Platform: macOS
Application: Arc Browser
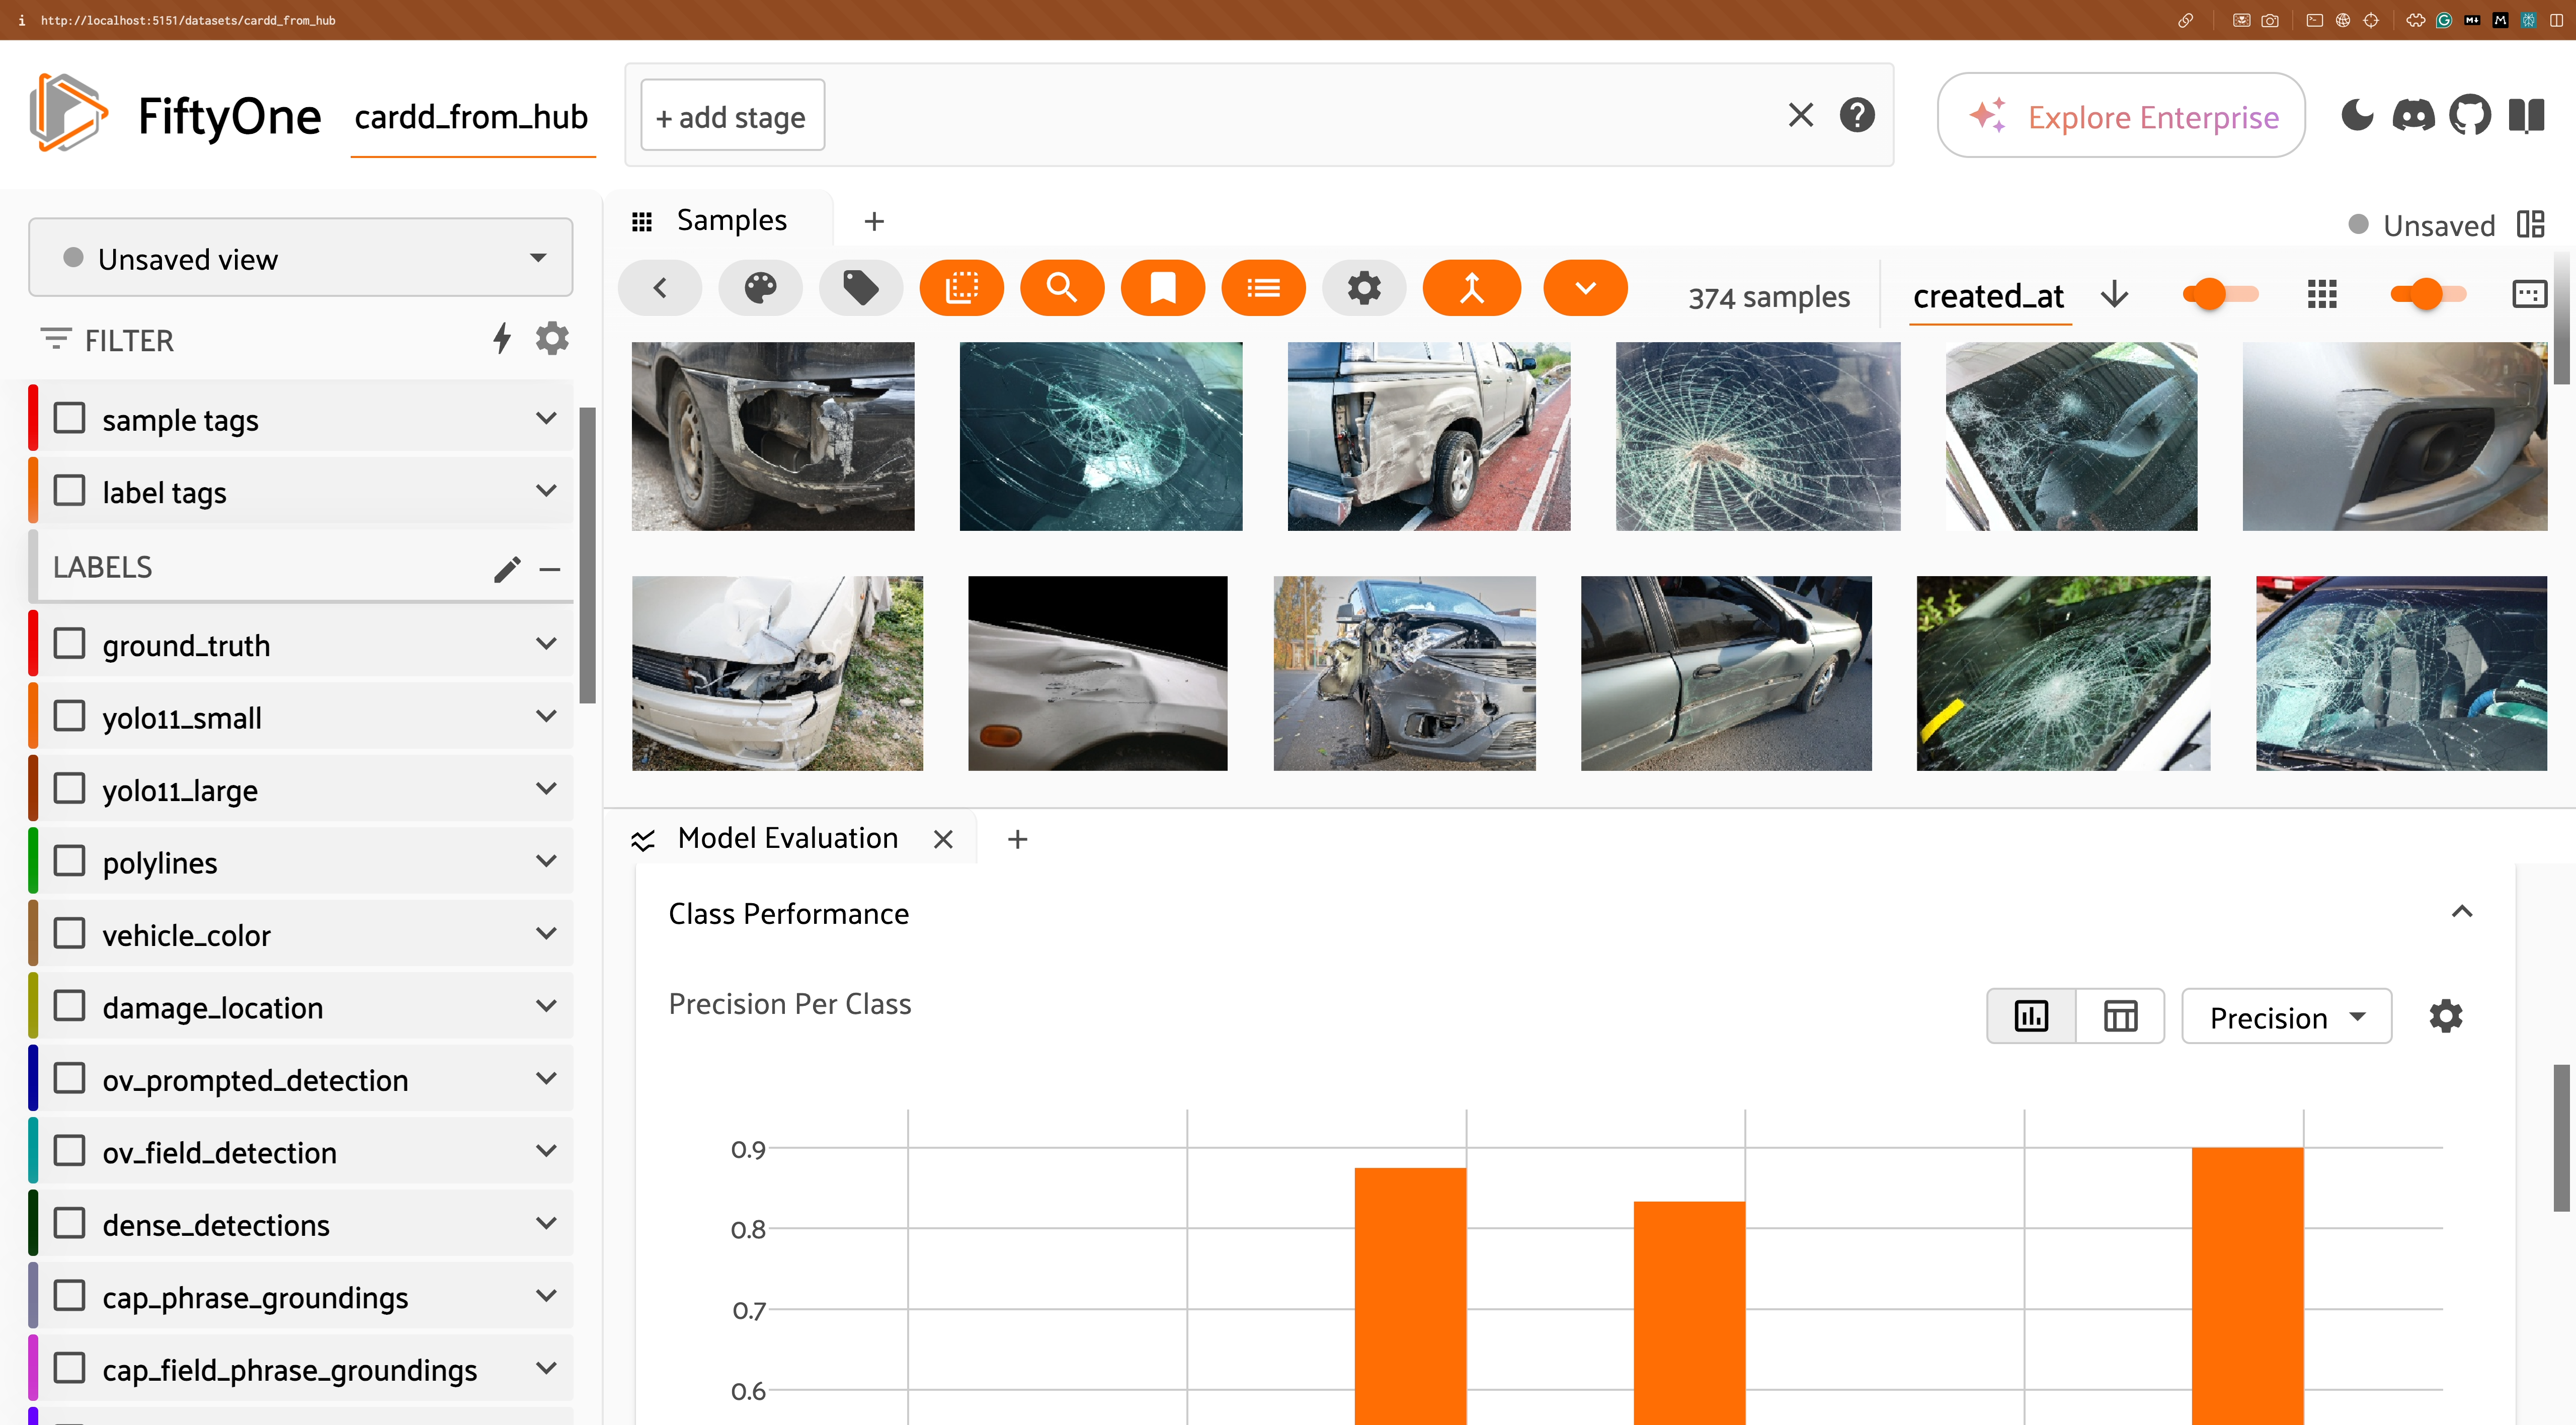
task_description: Switch to table view for per class performance
action_type: click
element_info: Icon
steps_since_start: 1